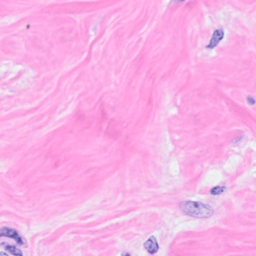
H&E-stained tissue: Breast